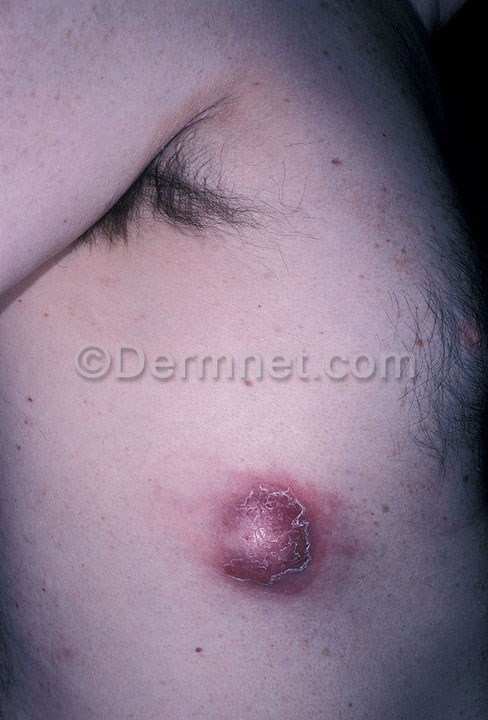
Disease: Cellulitis Impetigo and other Bacterial Infections